Interaction volume radius: 10 \u00c5
Interaction volume height: 25 \u00c5
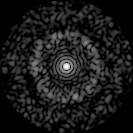
Disorder parameter: 0.8295